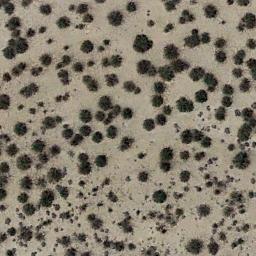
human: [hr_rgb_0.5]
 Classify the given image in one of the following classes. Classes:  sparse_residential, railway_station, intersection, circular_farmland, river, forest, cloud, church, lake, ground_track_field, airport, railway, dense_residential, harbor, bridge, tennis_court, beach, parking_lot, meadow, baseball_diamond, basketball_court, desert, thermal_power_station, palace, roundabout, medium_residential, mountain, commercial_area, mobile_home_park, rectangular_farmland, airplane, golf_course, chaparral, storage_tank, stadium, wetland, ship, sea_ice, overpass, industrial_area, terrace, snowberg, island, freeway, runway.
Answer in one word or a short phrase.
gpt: chaparral